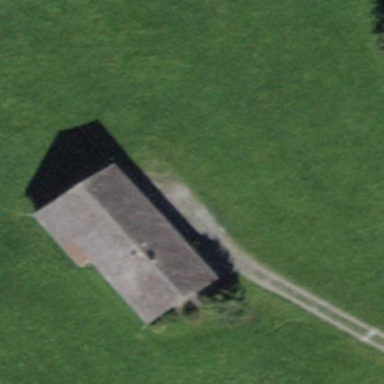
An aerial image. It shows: Farm building.